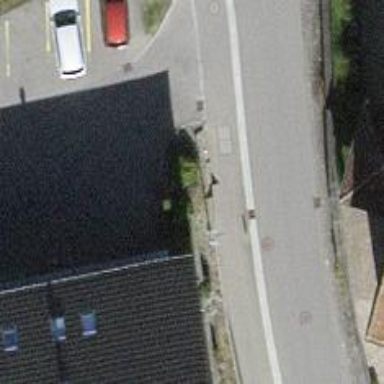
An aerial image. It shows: Post box is visible.